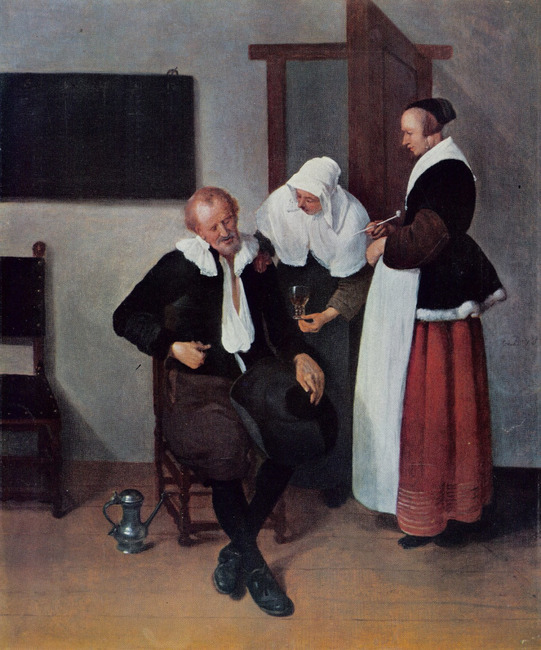
Title: Two women and a sleeping man in an interior
Artist: Quiringh van Brekelenkam
Earliest date: 1660
Latest date: 1660
Genre: painting
Iconography: Tobacco
Keywords: genre, inn interior, three human figures, full-length portrait, standing (position), sitting, young woman, old man, floppy ruff, mutche, headcloths, home jacket, apron, sleeping, offering, looking on, Jan Steen jug, wine glass, pipe, chair, schuldlei (debt board), doorway